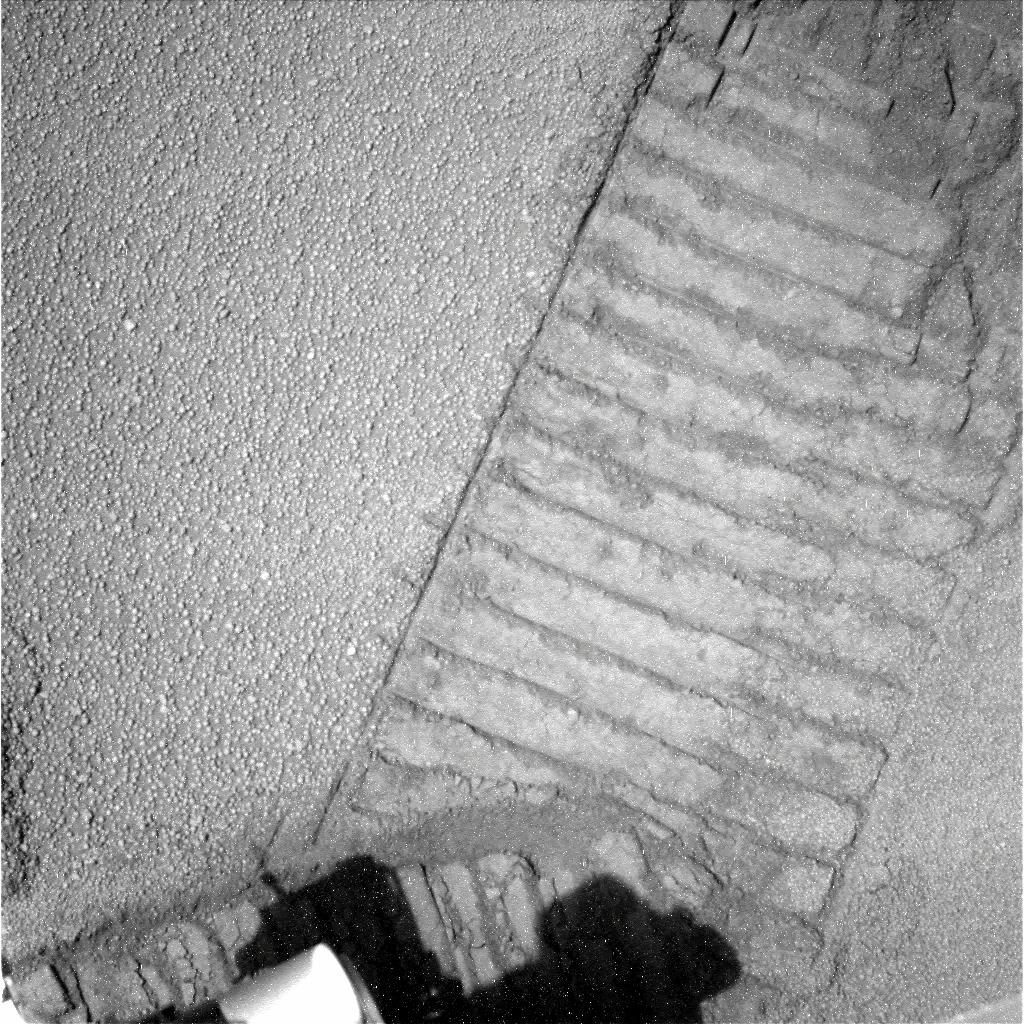
Terrain classes present: Background, Gravel / Sand / Soil, Shadow, Track